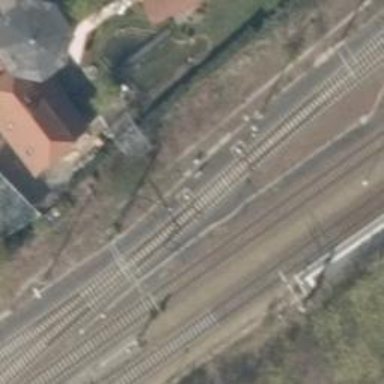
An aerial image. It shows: Railway switch.